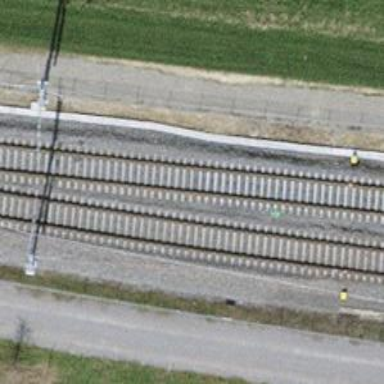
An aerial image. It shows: Railway crossover.